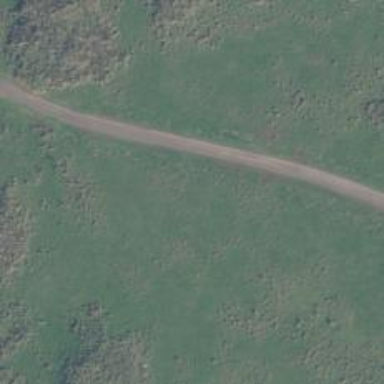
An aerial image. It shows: Well-maintained track road of grade 1.